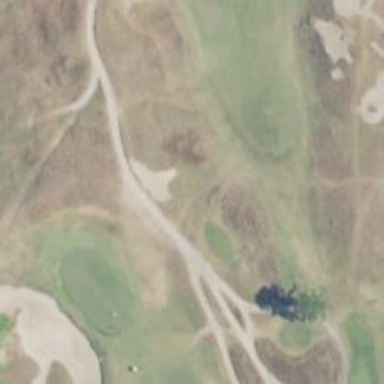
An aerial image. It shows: Path used for both walking and golf.